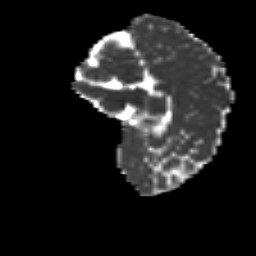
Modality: MD
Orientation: sagittal
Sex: male
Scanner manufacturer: siemens
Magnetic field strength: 3 T
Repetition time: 5 s
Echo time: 0.071 s